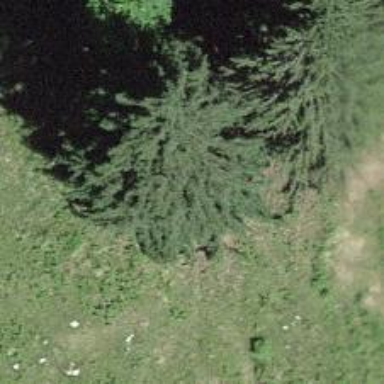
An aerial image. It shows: Single tag "natural: tree."